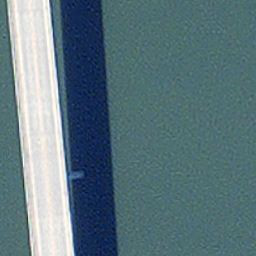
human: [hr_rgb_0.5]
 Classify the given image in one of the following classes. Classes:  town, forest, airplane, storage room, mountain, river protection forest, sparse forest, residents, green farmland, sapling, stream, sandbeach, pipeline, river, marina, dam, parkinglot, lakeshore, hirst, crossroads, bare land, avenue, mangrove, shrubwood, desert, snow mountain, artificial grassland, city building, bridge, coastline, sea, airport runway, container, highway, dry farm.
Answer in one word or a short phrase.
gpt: bridge